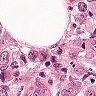
Metastatic tissue present: yes